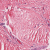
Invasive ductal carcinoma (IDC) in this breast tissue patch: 1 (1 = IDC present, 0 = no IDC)